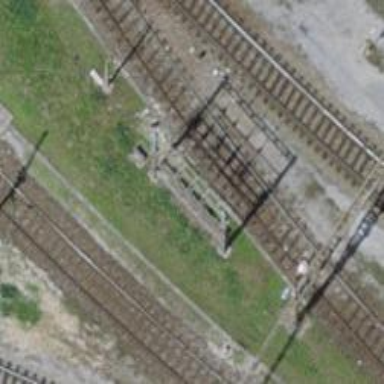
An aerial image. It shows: Single track railway in yard.